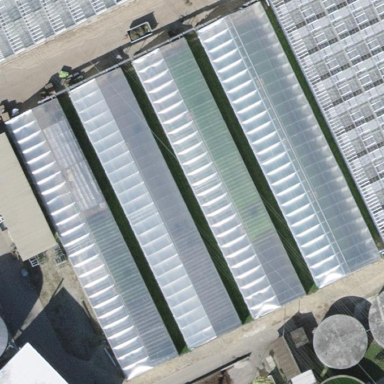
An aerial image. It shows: Greenhouse used for horticulture.